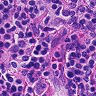
Metastatic tissue present: no